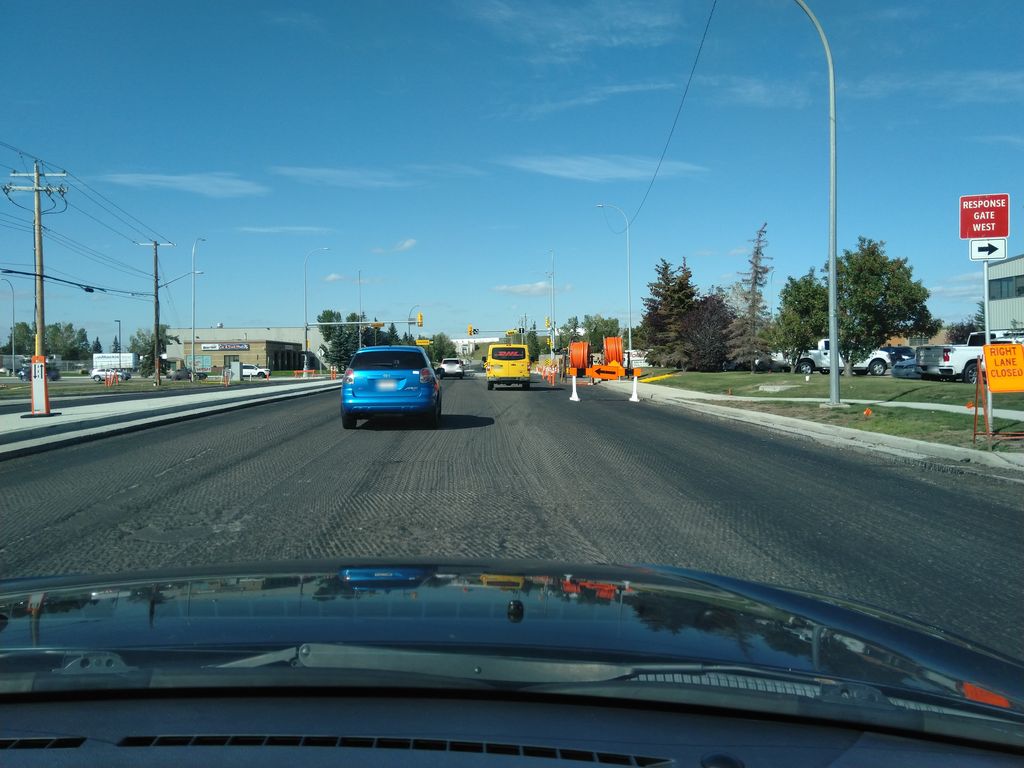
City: calgary